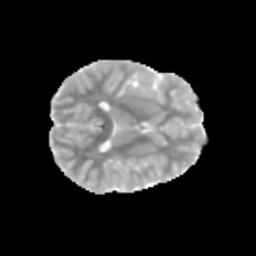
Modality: MD
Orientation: axial
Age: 11
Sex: female
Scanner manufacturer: siemens
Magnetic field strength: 3 T
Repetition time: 3.8 s
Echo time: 0.07 s